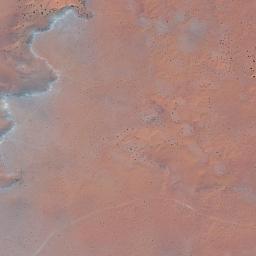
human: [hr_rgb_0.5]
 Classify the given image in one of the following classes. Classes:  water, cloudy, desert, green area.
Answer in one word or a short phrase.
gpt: desert